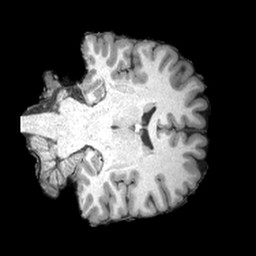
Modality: T1w
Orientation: coronal
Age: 22
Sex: female